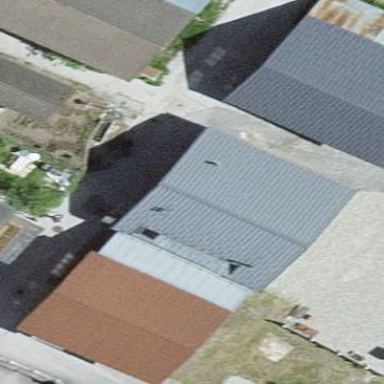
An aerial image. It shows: Simple house.